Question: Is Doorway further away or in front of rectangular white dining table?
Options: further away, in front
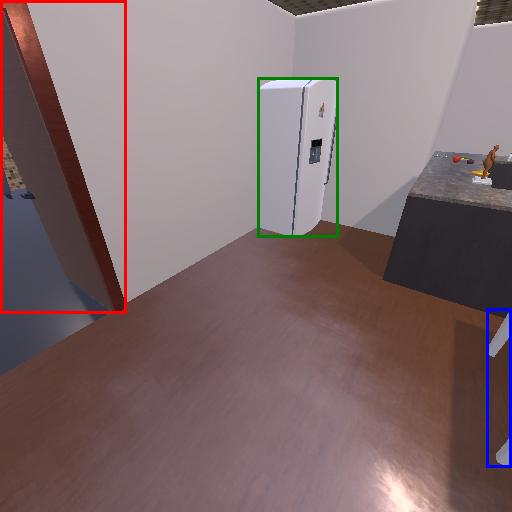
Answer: further away